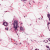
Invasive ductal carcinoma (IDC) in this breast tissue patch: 0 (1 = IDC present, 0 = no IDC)